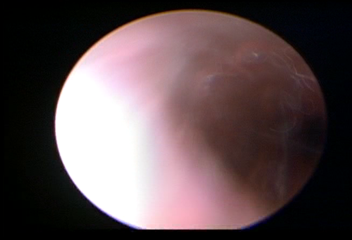
Modality: WLC
Class: Normal mucosa
Bladder cancer association: No